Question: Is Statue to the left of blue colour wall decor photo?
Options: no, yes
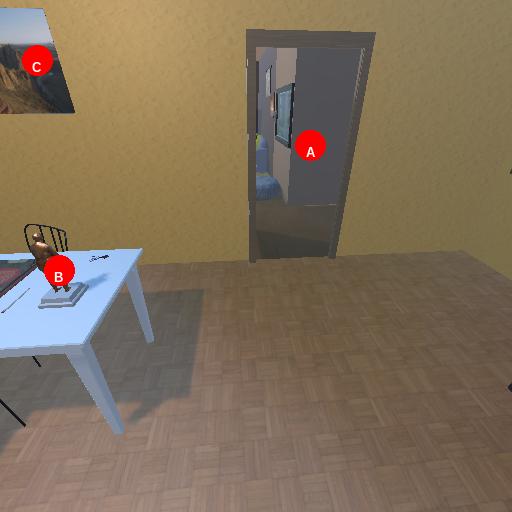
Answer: no